Brain MRI, t1w sequence, axial 2D slice.
Patient: age 32, sex F, weight 95 kg, height 1.95 m
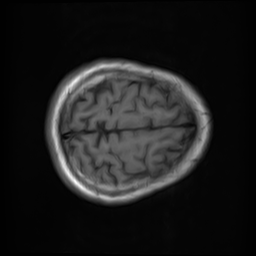